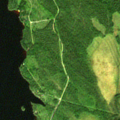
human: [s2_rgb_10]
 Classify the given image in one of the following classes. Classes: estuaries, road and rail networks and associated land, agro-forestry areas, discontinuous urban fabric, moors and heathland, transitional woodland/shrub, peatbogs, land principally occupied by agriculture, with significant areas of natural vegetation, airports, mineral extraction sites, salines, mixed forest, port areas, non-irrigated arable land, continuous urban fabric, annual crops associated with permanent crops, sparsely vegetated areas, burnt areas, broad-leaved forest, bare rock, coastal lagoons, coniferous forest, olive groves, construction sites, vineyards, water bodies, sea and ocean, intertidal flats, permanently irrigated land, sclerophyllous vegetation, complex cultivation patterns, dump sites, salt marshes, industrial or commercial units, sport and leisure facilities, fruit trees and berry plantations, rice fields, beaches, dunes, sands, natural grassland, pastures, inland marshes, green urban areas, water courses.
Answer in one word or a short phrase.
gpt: coniferous forest, mixed forest, transitional woodland/shrub, water bodies